Question: I'm creating a program to transfer text from a word document to a database. During some testing I came across some text inside a textbox after setting it's text to a table cell range as follows:
'''
textBox1.Text = oDoc.Tables[1].Cell(1, 3).Range.Text;
'''
What appeared in the form was:

What wasn't expected was the dot at the end of the text and I have no idea what it is supposed to represent. The dot can be highlighted but if you try and copy and paste it nothing appears. You can delete the dot manually. Can anyone help me identify what this is?
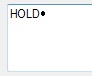
Answer: The identification bit shouldn't be too hard:
'''
string text = oDoc.Tables[1].Cell(1, 3).Range.Text;
textBox1.Text = ((int) text[4]).ToString("x4");
'''
That will give you the Unicode UTF-16 code unit for that character... you can then find out what it is on the <URL>
Of course when you've identified it you'll still need to work out what the heck it's doing there... does the original Word document just have "HOLD"?